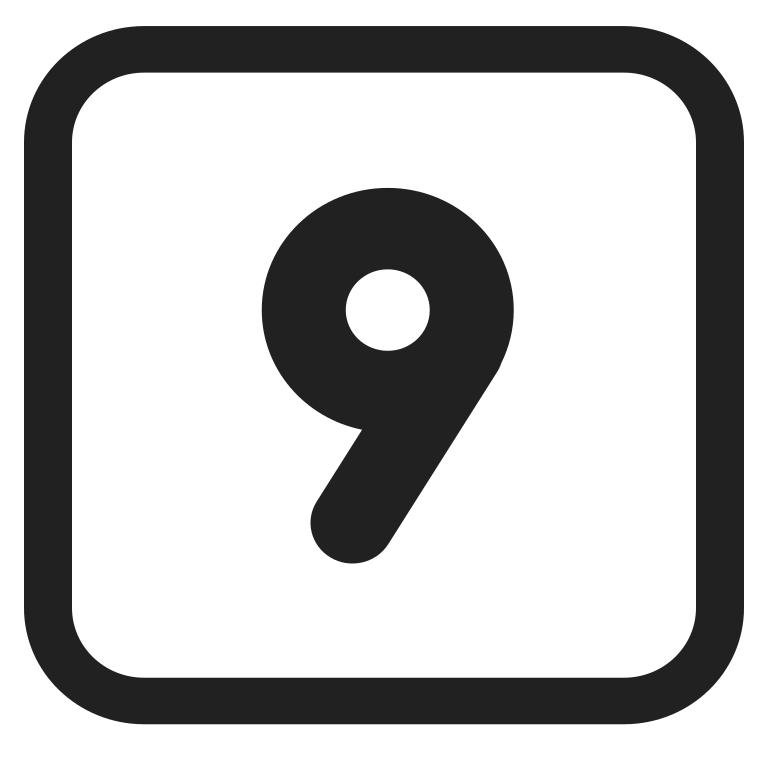
keycap 9 high contrast